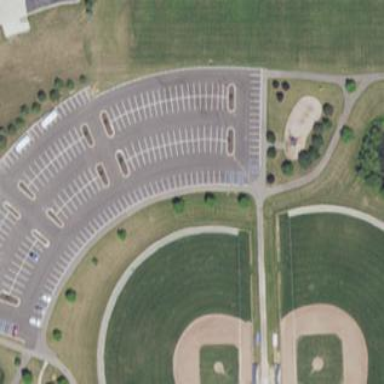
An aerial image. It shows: Baseball pitch for leisure land activities.